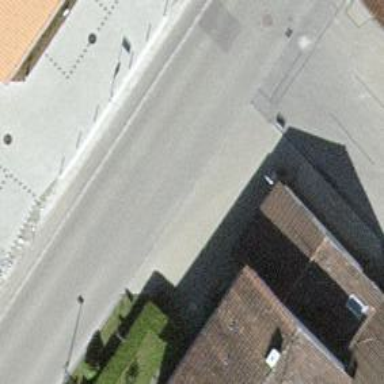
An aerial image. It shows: Bus stop with platform for public transport.